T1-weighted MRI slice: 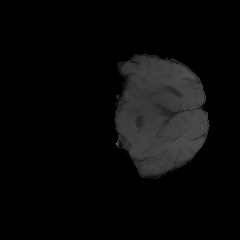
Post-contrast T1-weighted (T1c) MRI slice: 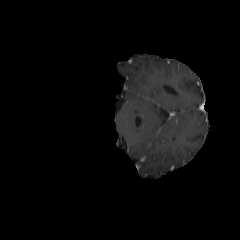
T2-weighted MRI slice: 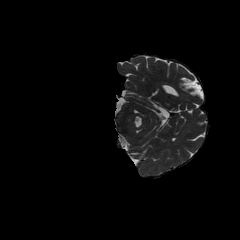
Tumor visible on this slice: no